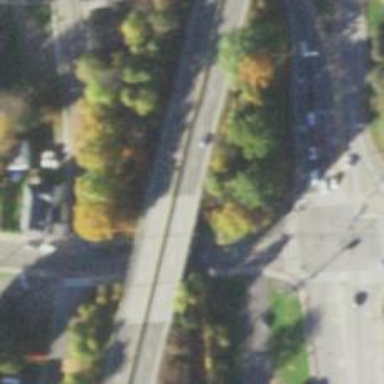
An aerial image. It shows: Primary highway expressway with bridge.